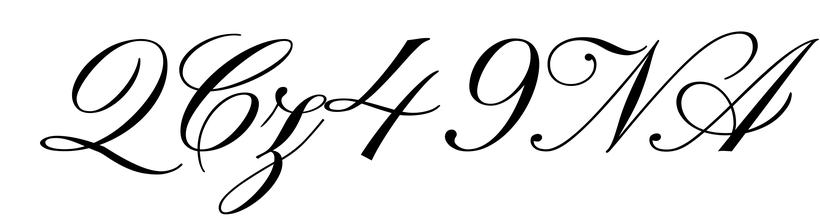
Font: PinyonScript-Regular